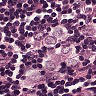
Metastatic tissue present: yes